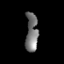
Tissue: prostate
Cell type: T cells
Senescence score: 0.3034
Nuclear area (px): 459
Mean DAPI intensity: 119.144